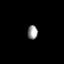
Tissue: lung
Cell type: Myeloid cells
Senescence score: 0.6236
Nuclear area (px): 140
Mean DAPI intensity: 150.079